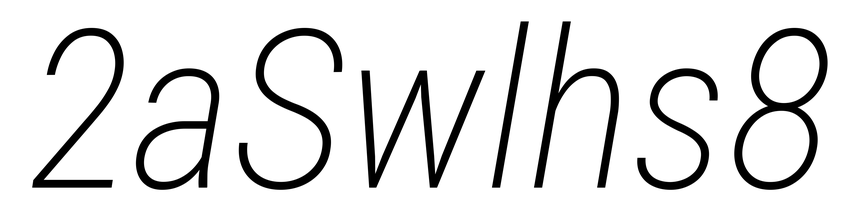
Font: Roboto-Italic_Condensed_ExtraLight_Italic